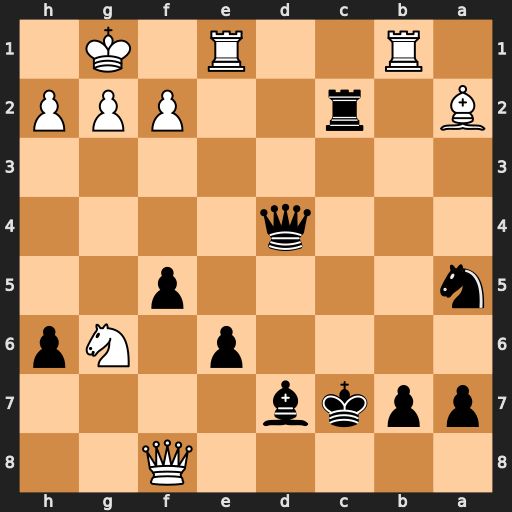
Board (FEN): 5Q2/ppkb4/4p1Np/n4p2/3q4/8/B1r2PPP/1R2R1K1
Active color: b
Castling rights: -
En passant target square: -
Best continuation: Qxf2+ Kh1 Qxg2#